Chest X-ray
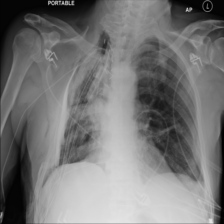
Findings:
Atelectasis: positive
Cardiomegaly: negative
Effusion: positive
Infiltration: negative
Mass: positive
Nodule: negative
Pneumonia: negative
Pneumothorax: negative
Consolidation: negative
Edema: negative
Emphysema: negative
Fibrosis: negative
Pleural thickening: negative
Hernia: negative